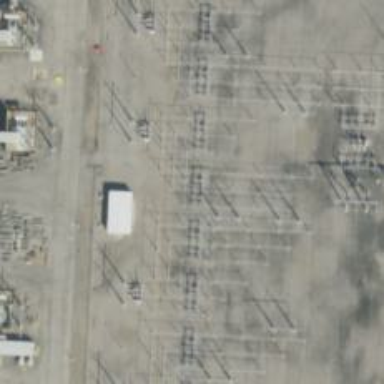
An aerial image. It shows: Switch used for power control.